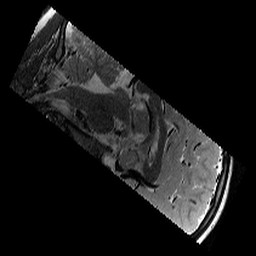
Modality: T2w
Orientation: sagittal
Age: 9
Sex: male
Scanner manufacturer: siemens
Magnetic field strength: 3 T
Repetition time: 9.23 s
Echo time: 0.067 s